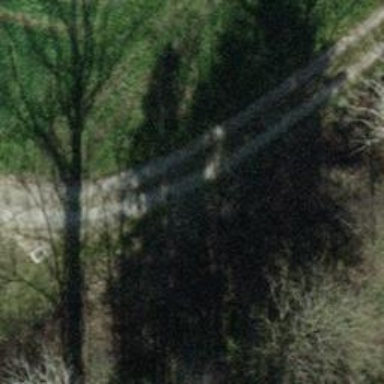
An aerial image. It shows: Track with compacted grade3 surface.